Question: In my xml I have a cefsharp browser:
'''
<cefsharpwpf:ChromiumWebBrowser LoadingStateChanged="browser_LoadingStateChanged" IsBrowserInitializedChanged="browser_IsBrowserInitializedChanged" x:Name="browser" Margin="0,0,0,-384.2"></cefsharpwpf:ChromiumWebBrowser>
'''
In my c# I have a LoadingStateChanged which determines what site cefsharp is on. I tell cefsharp to go to the google login page where the user can then type in their google login information to be logged into google. When they are logged in, I want to be able to get their username from the google home page:

The part which says Welcome, '{User Name}', I would like to get the text which is '{User Name}' but it doesn't have a specific value so I would have to look it up from the Welcome part. I have tried to search it up but I have found no answers. There is a '.Find()' but it doesn't work that way. Any help would be appreciated!
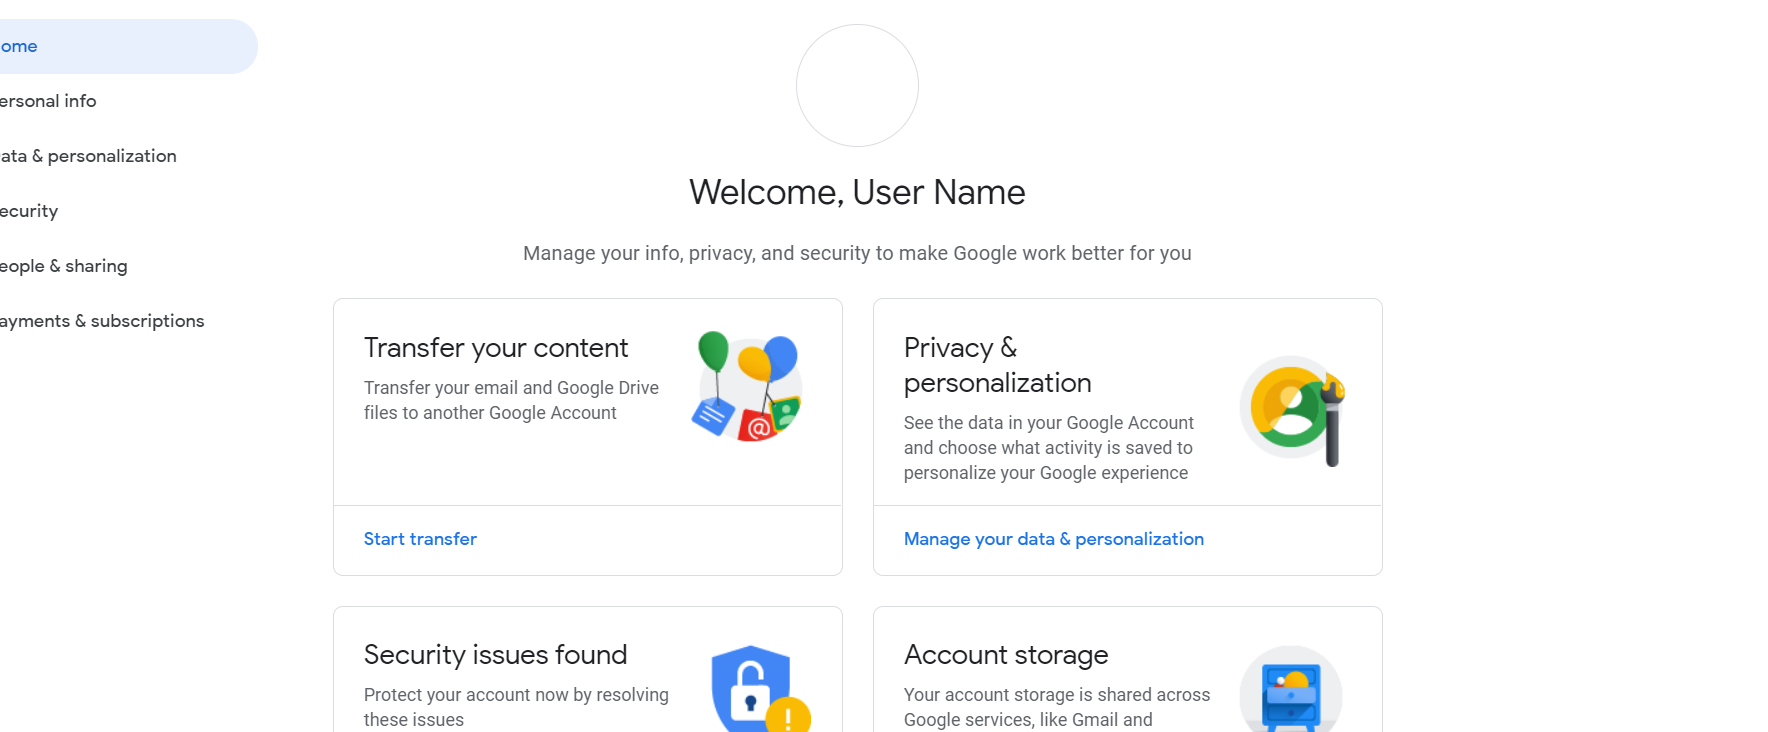
Answer: It looks like cefsharp browser has a method to get the page's HTML:
<URL>
You could try getting the HTML of the page after it loads, search for the Welcome string within it, and extract the part containing the name.